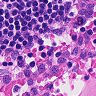
Metastatic tissue present: no